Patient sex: M
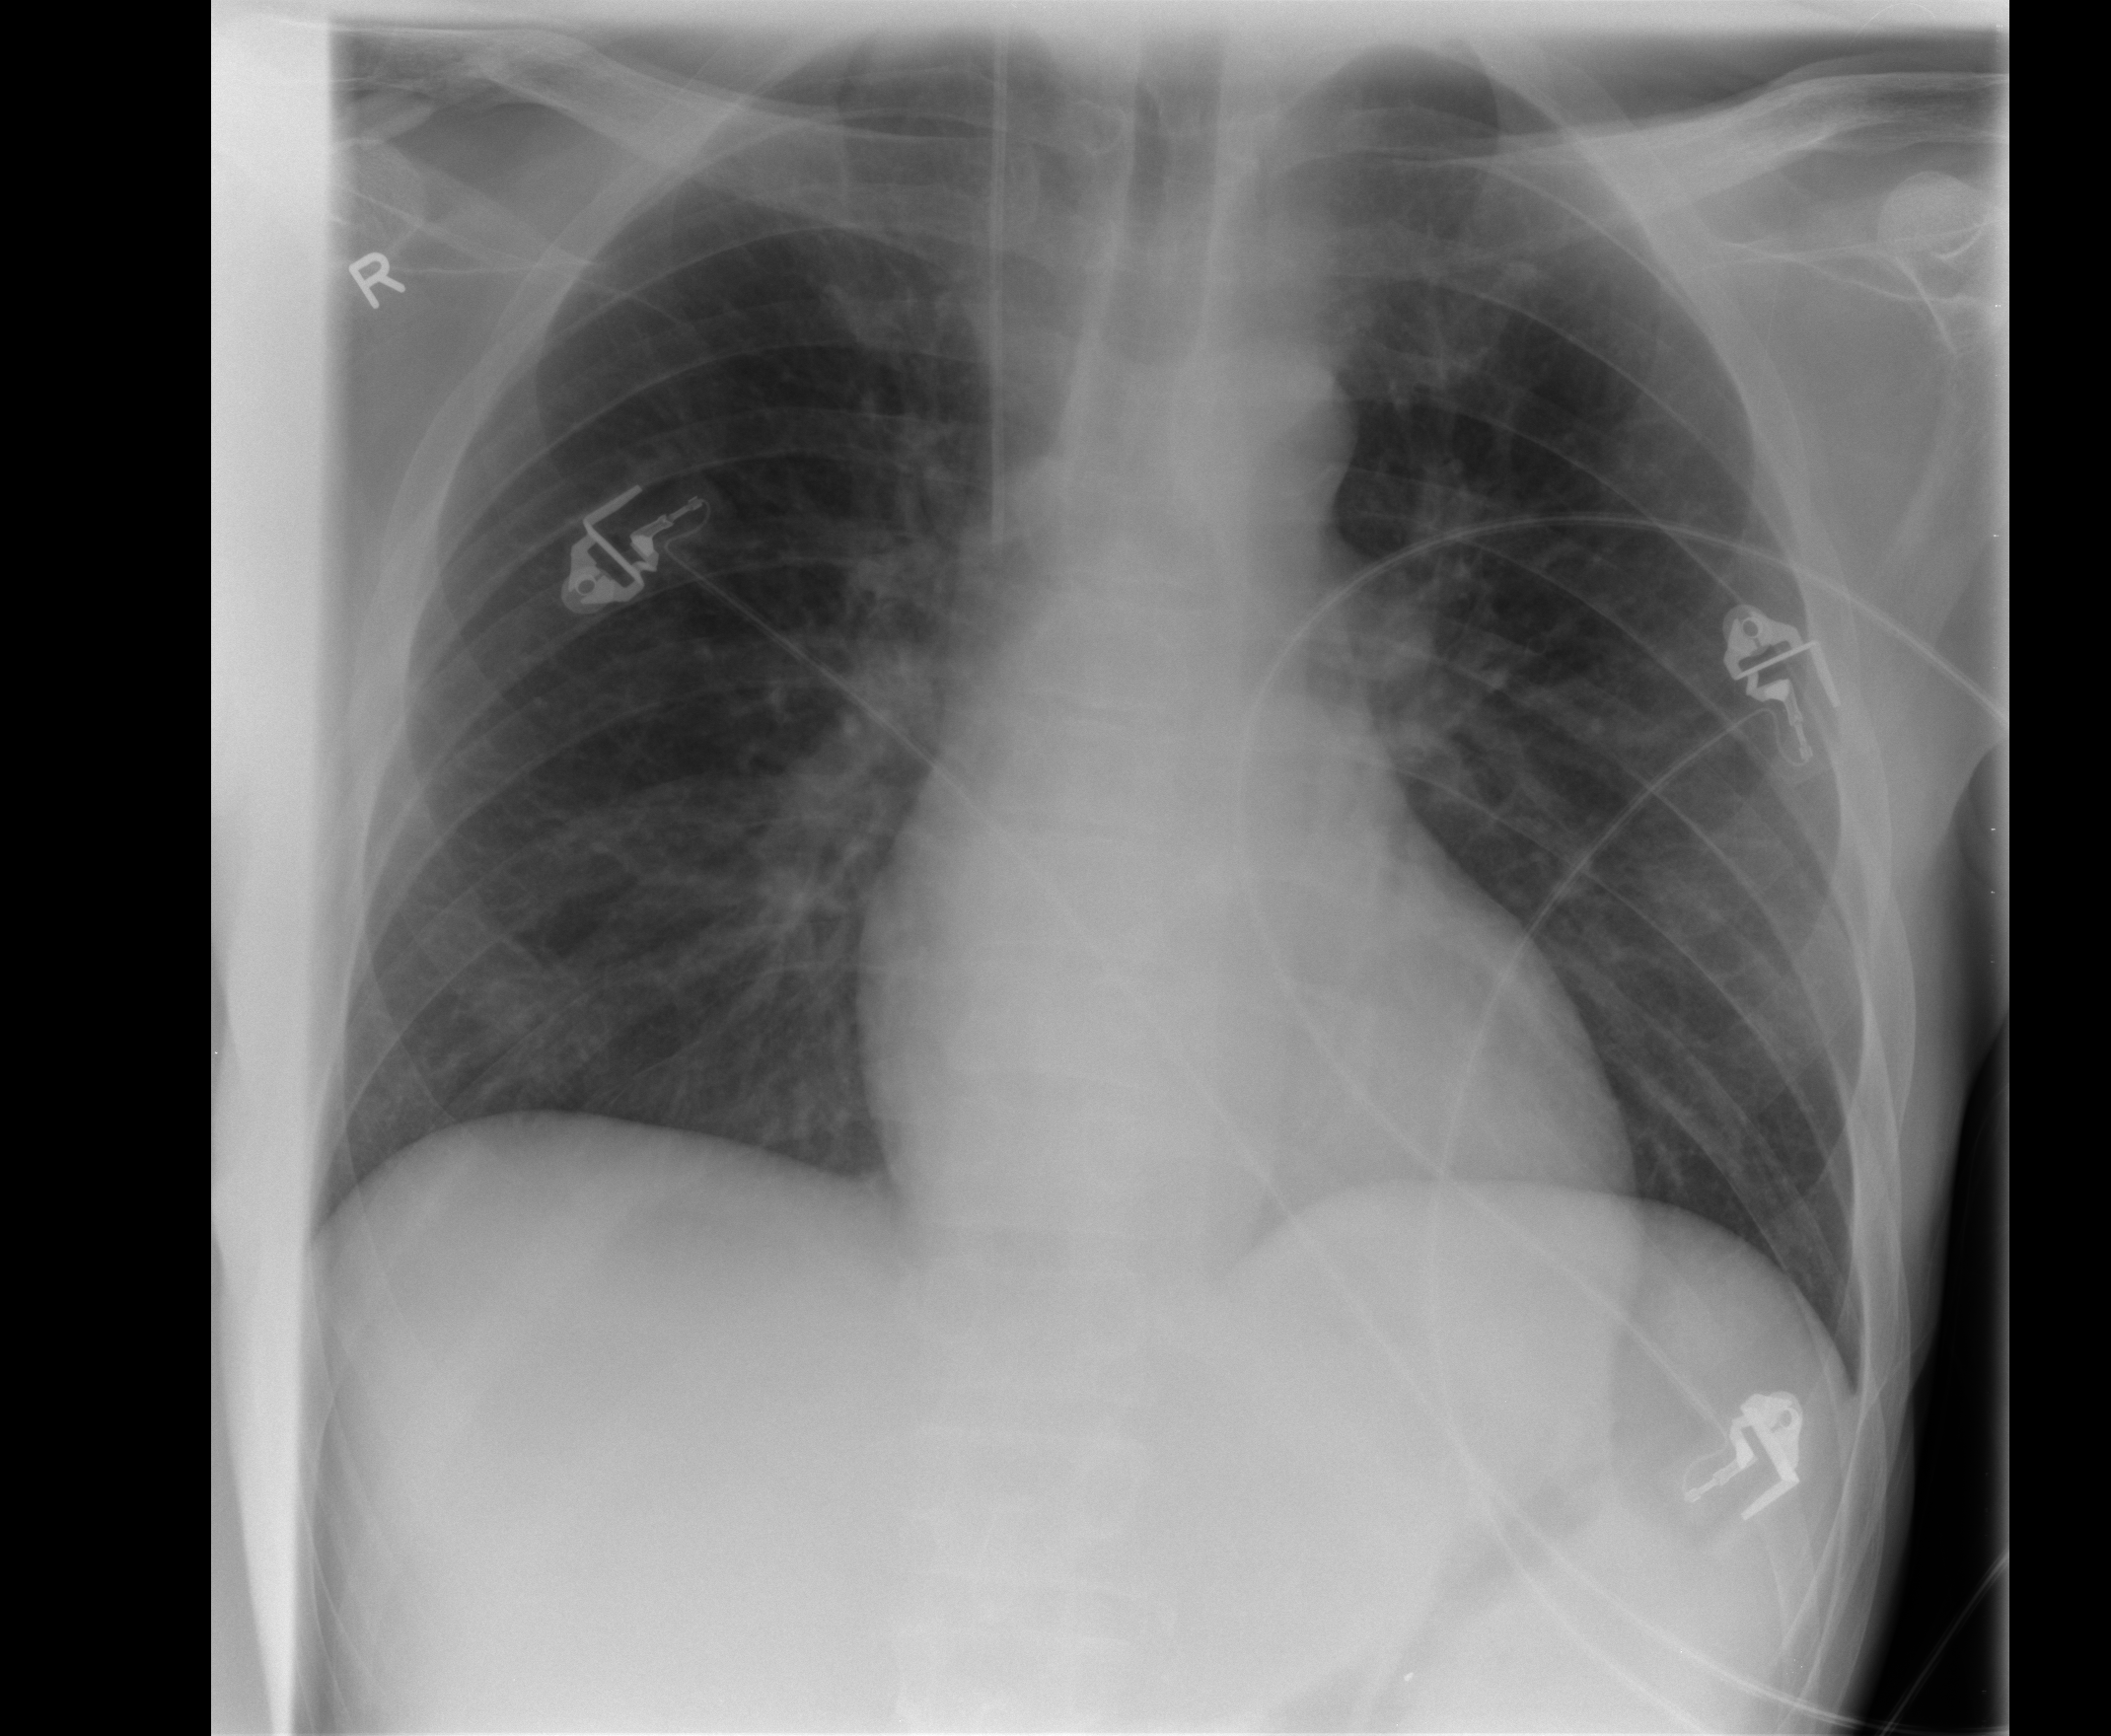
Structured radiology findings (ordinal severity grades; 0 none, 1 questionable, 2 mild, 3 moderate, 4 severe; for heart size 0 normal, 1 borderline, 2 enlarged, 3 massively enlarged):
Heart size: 0
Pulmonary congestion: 0
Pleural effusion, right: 0
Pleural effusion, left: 0
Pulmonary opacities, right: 0
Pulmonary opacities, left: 0
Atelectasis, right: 2
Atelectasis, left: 1